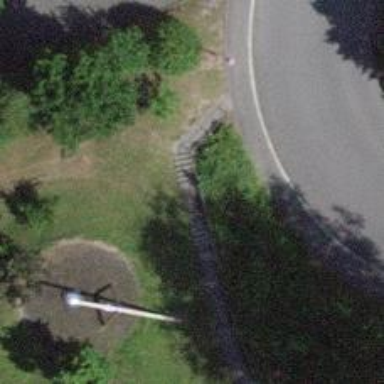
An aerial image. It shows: Road with steps.